Interaction volume radius: 5 \u00c5
Interaction volume height: 40 \u00c5
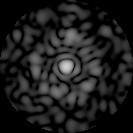
Disorder parameter: 0.8571